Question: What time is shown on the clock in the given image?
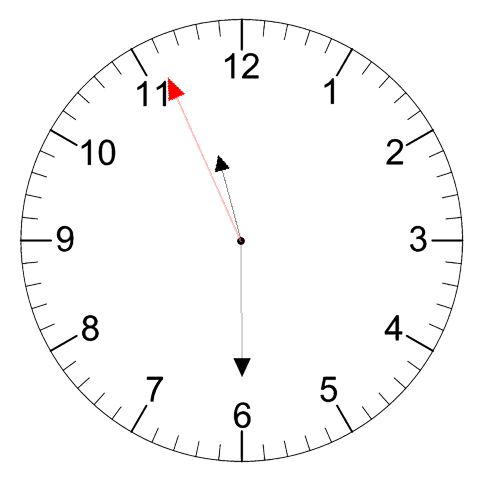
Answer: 11:29:56